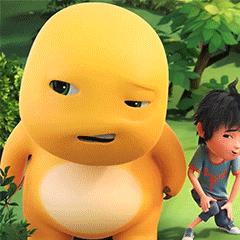
Label: nailong